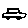
Label: car